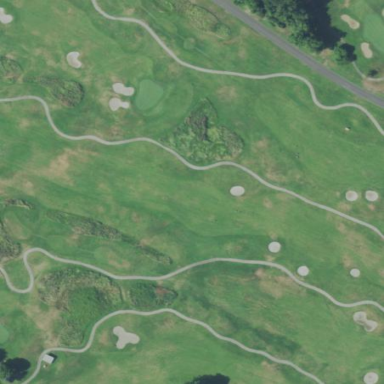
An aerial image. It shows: Golf fairway in the image.